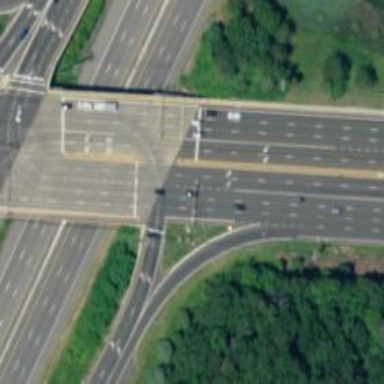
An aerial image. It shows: Primary link highway with asphalt surface.